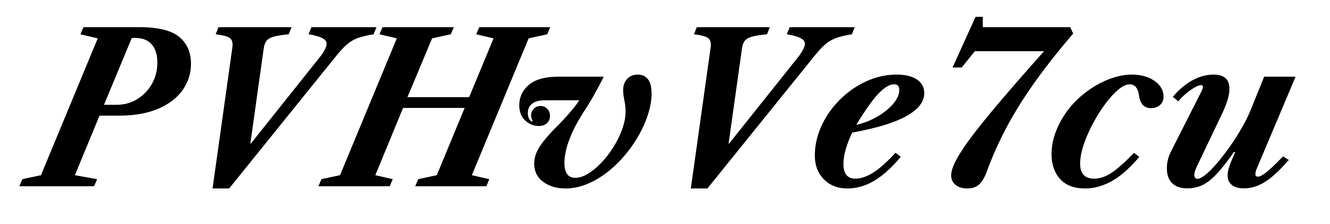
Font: LibreCaslonText-Italic_Bold_Italic